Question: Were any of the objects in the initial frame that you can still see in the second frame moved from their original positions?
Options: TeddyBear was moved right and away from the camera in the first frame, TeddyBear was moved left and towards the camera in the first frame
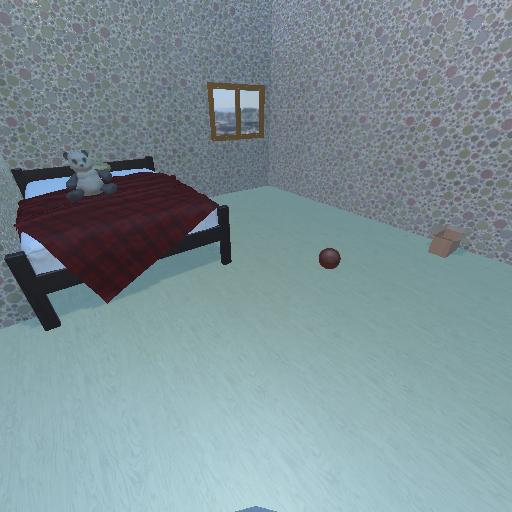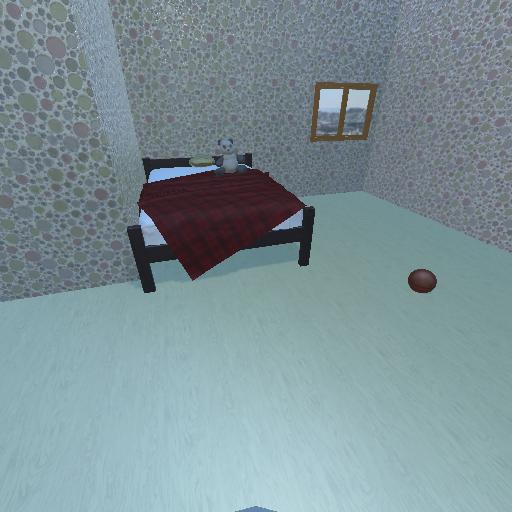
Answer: TeddyBear was moved right and away from the camera in the first frame